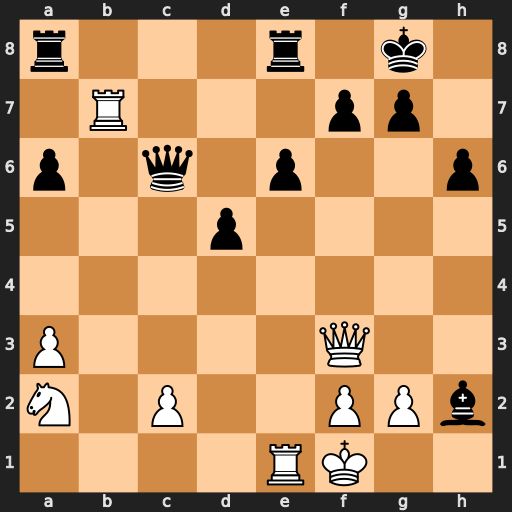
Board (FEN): r3r1k1/1R3pp1/p1q1p2p/3p4/8/P4Q2/N1P2PPb/4RK2
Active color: w
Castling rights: -
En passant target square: -
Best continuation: Qxf7+ Kh8 Qxg7#